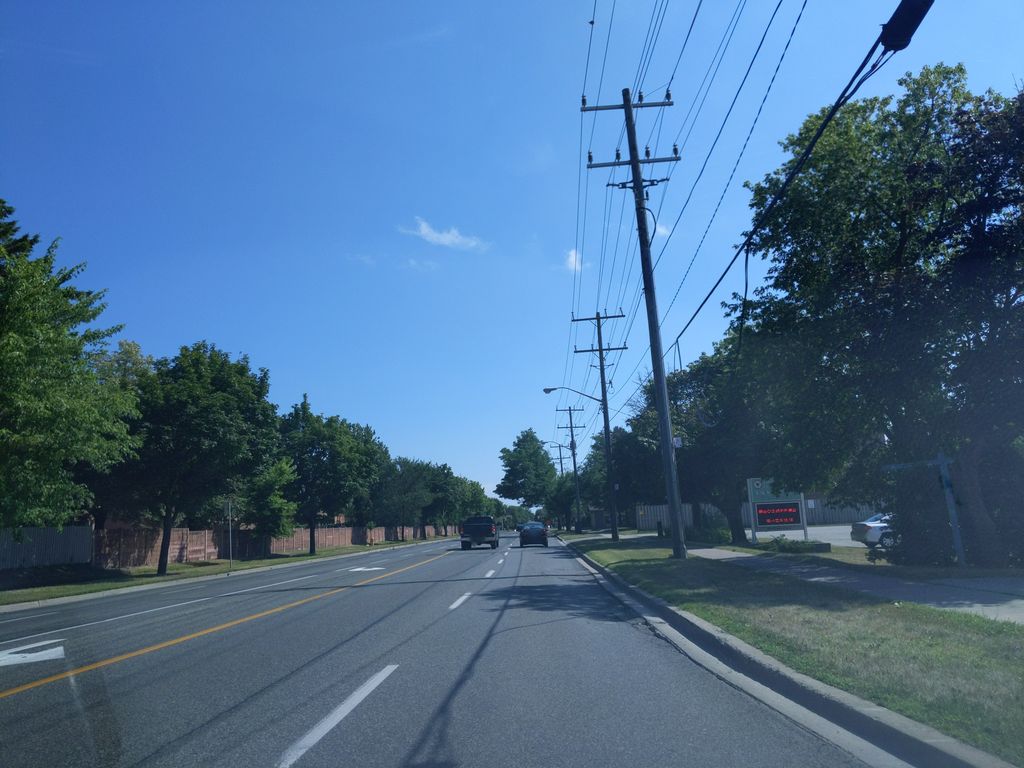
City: toronto